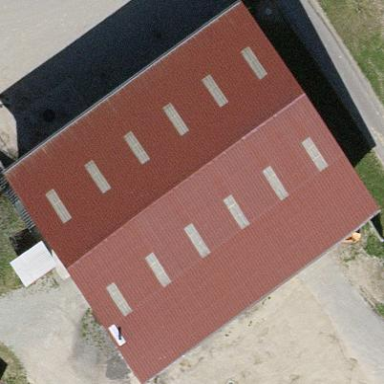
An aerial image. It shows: Farm auxiliary building.